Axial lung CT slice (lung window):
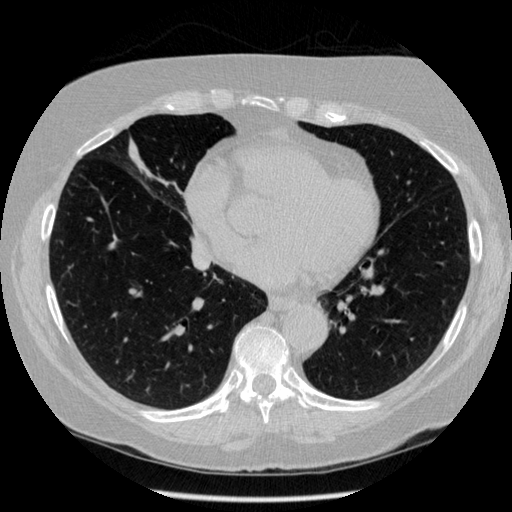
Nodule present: no